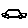
Label: car